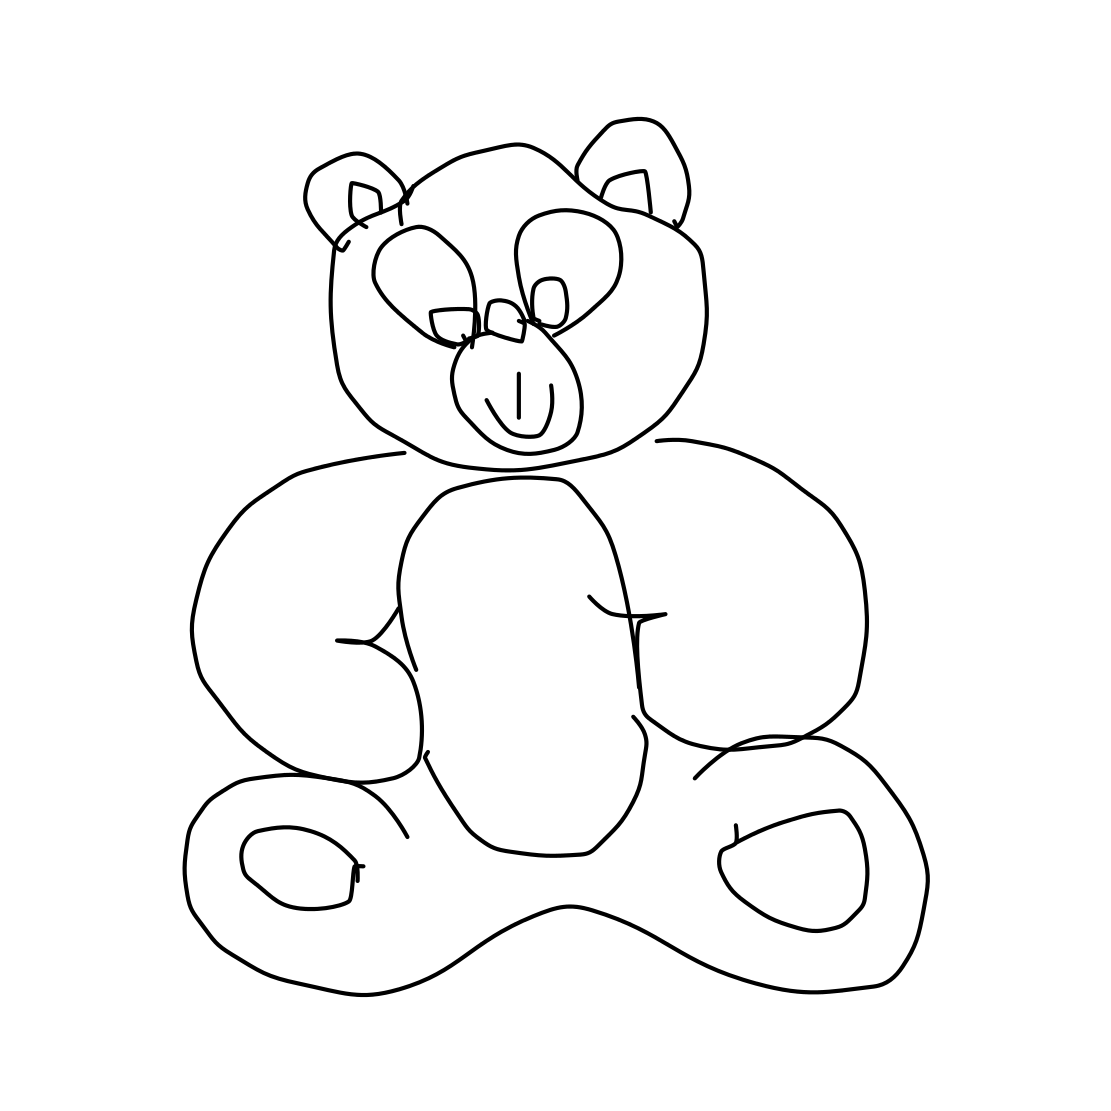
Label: teddy-bear